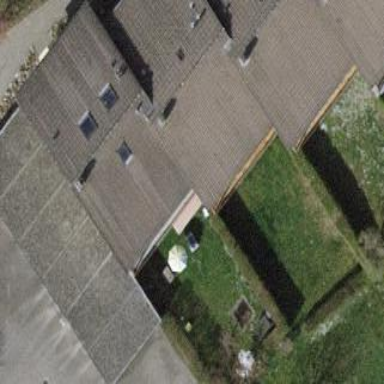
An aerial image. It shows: Terrace building.